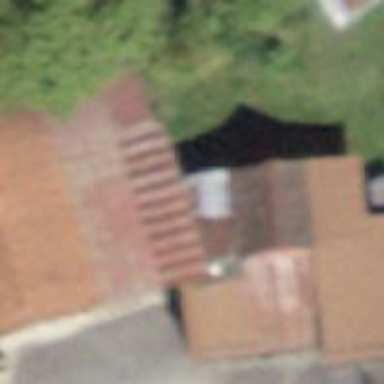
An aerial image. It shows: Garage.